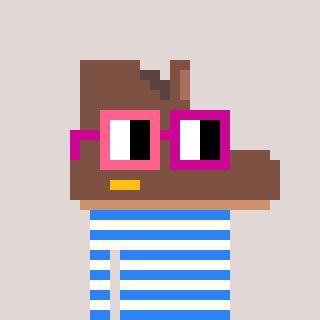
a pixel art character with square pink and red glasses, a boot-shaped head and a grayscale-colored body on a warm background